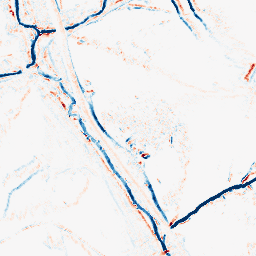
Category: morphological
Decomposition family: morphological_diamond
Decomposition parameters: operation: average
radius: 3
Upsampling method: bspline
Upsampling parameters: scale: 4
Upsampling scale: 4